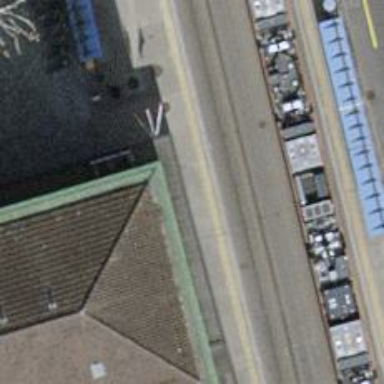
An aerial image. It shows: Tram stop with public transport stop position for trams.